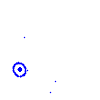
Particle: pion